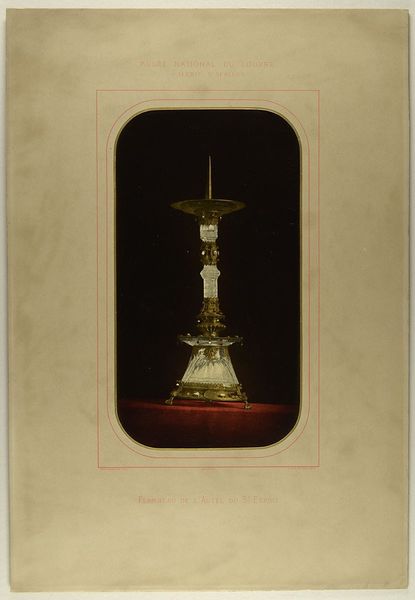
Künstler: Léon Vidal
Standort: Hamburg
Institution: Museum für Kunst und Gewerbe Hamburg
Schlagwörter: papier, foto, fotografie, photographie, photo, kunstgewerbe, kunsthandwerk, verfahren, lichtbild, objektstudie, kunstwerke, sachfotografie, industriedesign, bildwerke, angewandte und bildende kunst, hessische systematik, objektstudien, sachphotographie, reproduktionsfotografie, kunstreproduktion, reproduktionsphotographie, fotochromdruck, orell, füßli, photochromdruck, photochrom